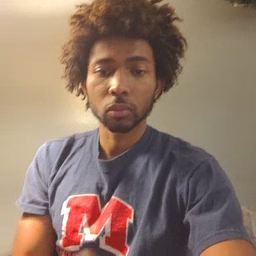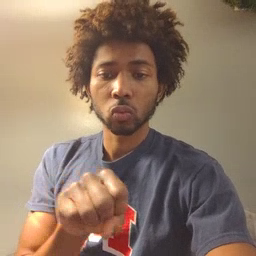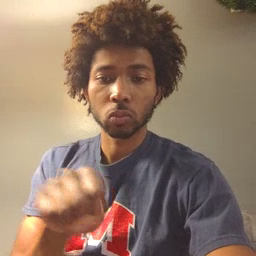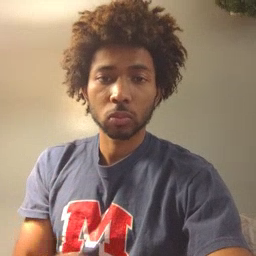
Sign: shoe